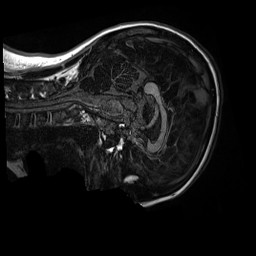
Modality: MP2RAGE
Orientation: sagittal
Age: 13
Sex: female
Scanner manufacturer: siemens
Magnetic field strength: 3 T
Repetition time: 4 s
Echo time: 0.00303 s